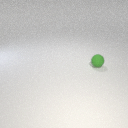
small green rubber sphere